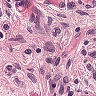
Metastatic tissue present: no